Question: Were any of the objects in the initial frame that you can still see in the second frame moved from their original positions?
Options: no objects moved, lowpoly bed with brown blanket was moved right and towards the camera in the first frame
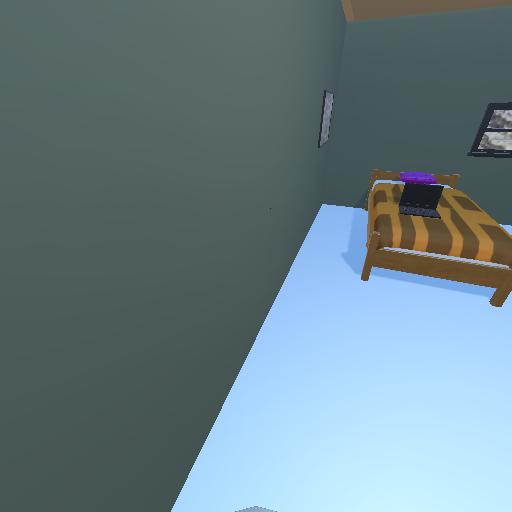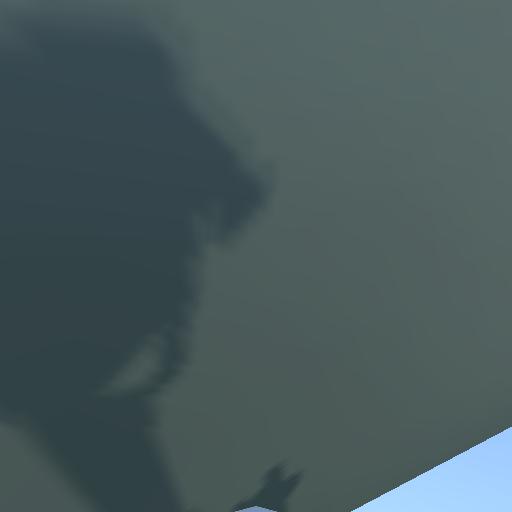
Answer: no objects moved